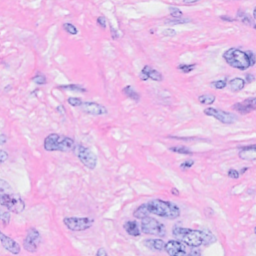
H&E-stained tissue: Breast